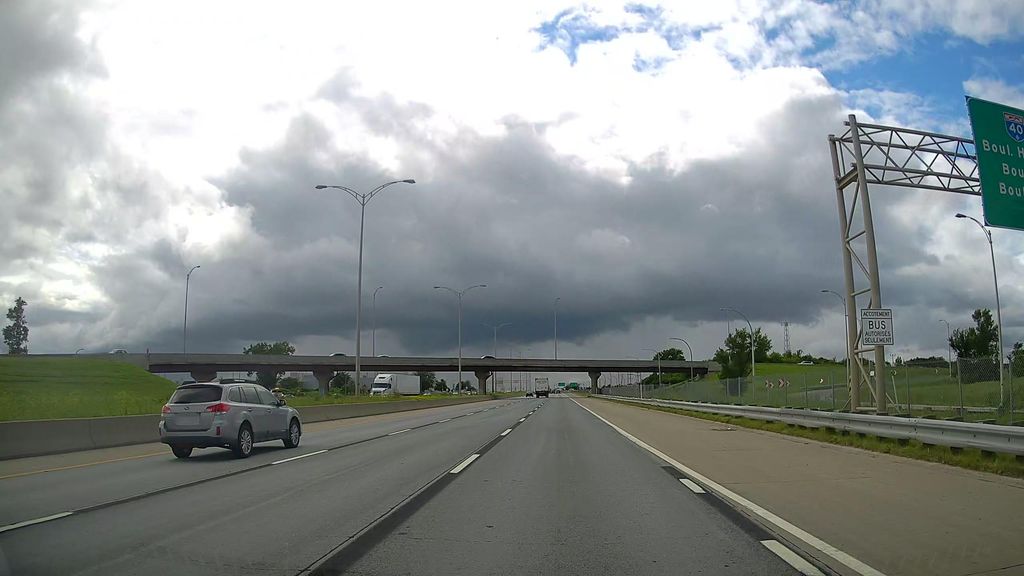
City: montreal